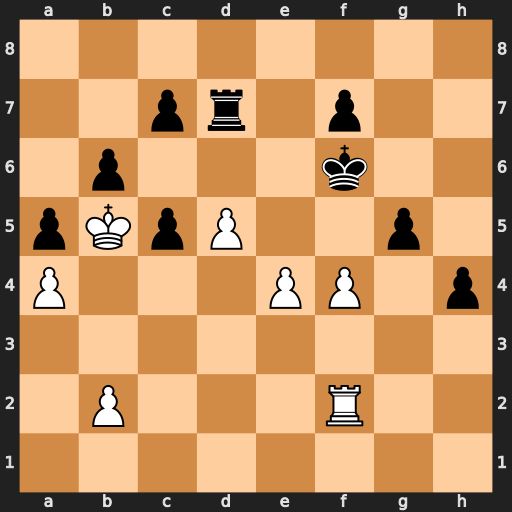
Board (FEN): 8/2pr1p2/1p3k2/pKpP2p1/P3PP1p/8/1P3R2/8
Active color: w
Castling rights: -
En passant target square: -
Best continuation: Kc6 Re7 e5+ Kg6 d6 cxd6 exd6